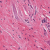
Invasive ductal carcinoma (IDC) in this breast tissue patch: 0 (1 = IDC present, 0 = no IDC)